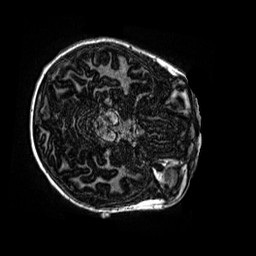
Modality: MP2RAGE
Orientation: axial
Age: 10
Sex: female
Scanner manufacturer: siemens
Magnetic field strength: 3 T
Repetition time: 4 s
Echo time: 0.00299 s